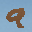
Label: 9